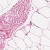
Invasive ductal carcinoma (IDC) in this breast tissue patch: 0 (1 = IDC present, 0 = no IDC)